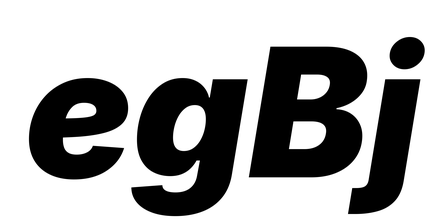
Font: Inter-Italic_Black_Italic